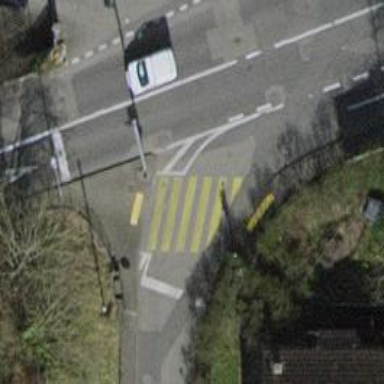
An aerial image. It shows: Marked crossing with zebra stripes on the road.